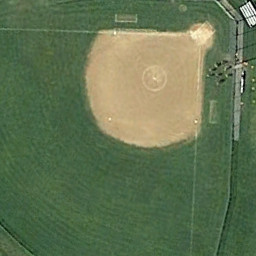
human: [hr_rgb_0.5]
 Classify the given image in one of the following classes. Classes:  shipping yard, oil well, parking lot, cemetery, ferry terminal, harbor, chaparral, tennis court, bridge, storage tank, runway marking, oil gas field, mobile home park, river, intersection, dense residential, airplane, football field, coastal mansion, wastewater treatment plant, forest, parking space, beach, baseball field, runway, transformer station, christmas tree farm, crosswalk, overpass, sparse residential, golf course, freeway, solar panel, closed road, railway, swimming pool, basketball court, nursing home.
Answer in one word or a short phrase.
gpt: baseball field